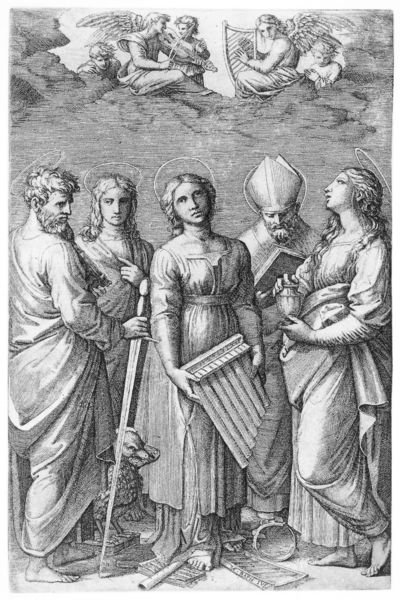
Titel: Heilige Cäcilie mit den Heilgen Paulus, Johannes Evangelist , Augustinus und Magdalena
Künstler: Marcantonio Raimondi
Institution: Max Kade Foundation, New York, Inventar-Nr. A 53/1362
Schlagwörter: falke, flügel, fuß, hand, himmel, mann, wolken, frauen, menschen, frau, männer, zeichnung, blick, hund, tier, bart, mütze, arm, johannes, instrument, geistlicher, gewand, haare, instrumente, musik, engel, stab, grafik, bischof, papst, zeigefinger, musikinstrument, gefäß, lamm, buch, barfuß, stich, schwert, flöte, geige, violine, heiligenschein, pan, mitra, tiara, heilige, laute, harfe, maria, kupferstich, madonna, anbetung, erzengel, panflöte, heiligenscheine, musikinstrumente, cecilia, erkundung, herilige, erkundugn, lamm schwert papst